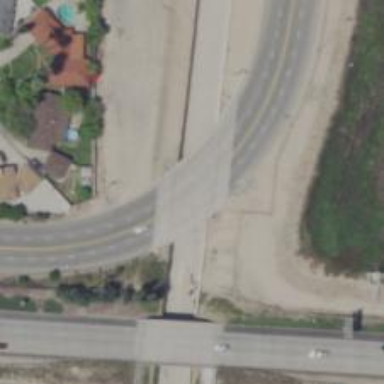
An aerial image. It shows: Secondary road with bridge.